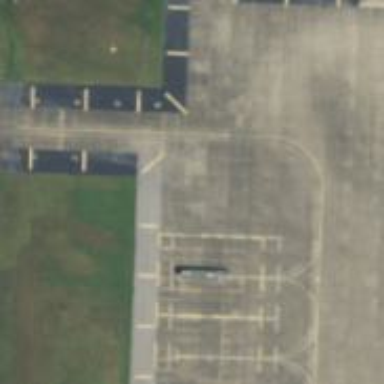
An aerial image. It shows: Image of taxiway at airport.